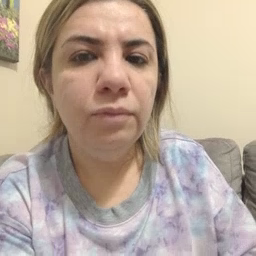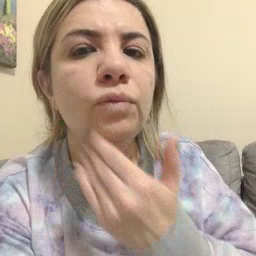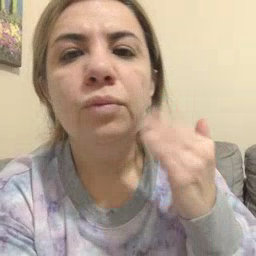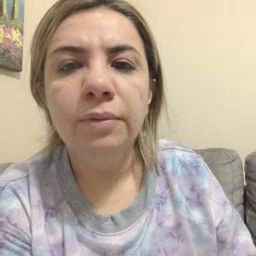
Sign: napkin